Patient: sex M, age 57
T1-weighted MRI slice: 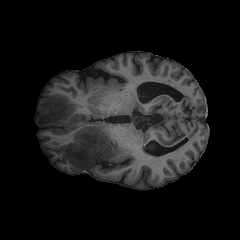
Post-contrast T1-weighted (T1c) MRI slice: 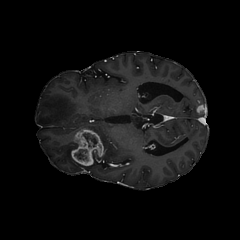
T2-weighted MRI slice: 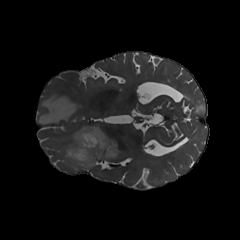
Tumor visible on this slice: yes
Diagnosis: Glioblastoma, IDH-wildtype
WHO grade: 4